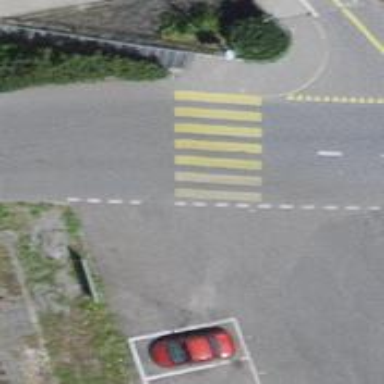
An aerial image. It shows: Marked crossing on the road.